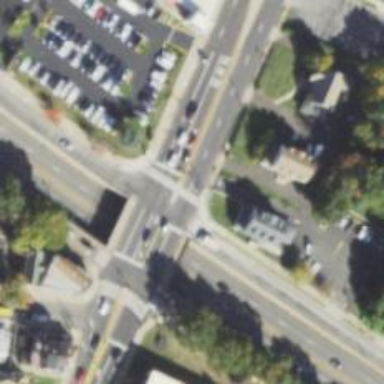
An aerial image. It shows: Unmarked road crossing.